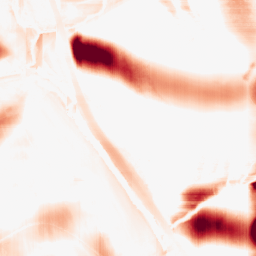
Category: morphological
Decomposition family: rolling_ball
Decomposition parameters: radius: 25
Upsampling method: quartic
Upsampling parameters: scale: 4
Upsampling scale: 4